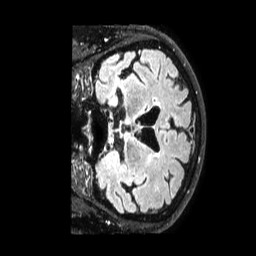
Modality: FLAIR
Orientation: coronal
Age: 73
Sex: male
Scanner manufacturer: philips
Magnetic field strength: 1.5 T
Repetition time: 4.8 s
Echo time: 0.3009 s